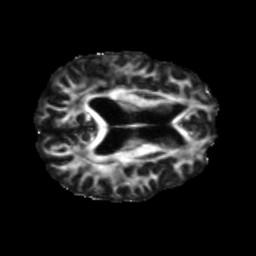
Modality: FA
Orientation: axial
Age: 64
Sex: male
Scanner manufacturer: siemens
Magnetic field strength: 3 T
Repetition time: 5.47 s
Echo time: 0.0854 s